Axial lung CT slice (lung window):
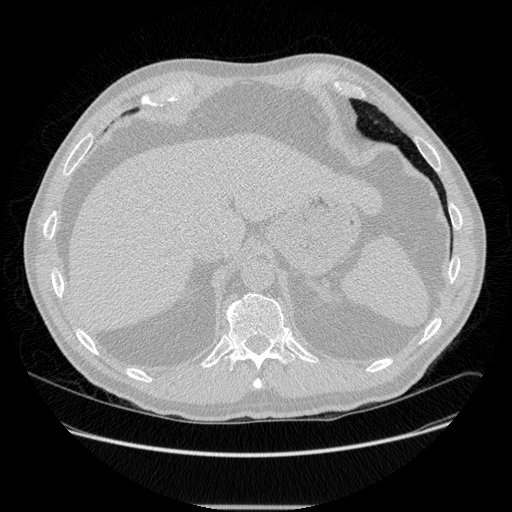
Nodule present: no